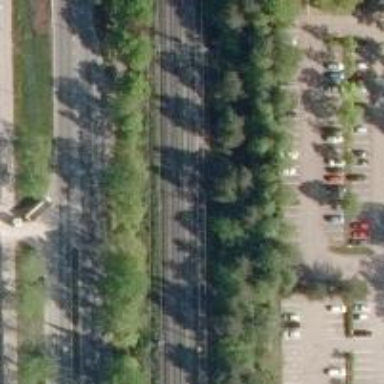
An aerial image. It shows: Railway signal supported by catenary mast.